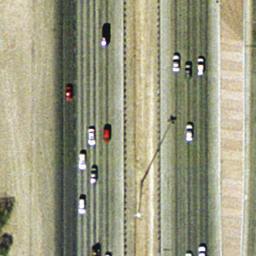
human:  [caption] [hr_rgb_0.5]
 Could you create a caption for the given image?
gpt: There are two straight freeways with some cars on the roads .

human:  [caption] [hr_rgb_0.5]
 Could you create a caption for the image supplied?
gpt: There are two straight freeways closed together .

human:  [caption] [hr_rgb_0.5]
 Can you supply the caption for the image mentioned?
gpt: Two straight freeways closed to each other .

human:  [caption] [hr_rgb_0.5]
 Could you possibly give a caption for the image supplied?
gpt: Two straight freeways with some cars on them .

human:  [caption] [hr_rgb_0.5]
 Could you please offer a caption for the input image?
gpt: Two straight freeways closed to each other with some cars on them .